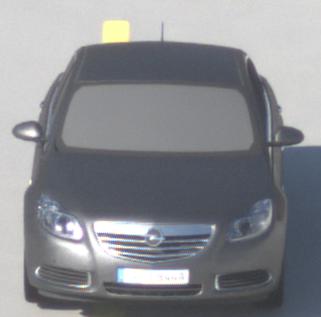
Make: Opel
Model: Insignia 1.6
Detailed model: Insignia (A) Notch Back
Model produced from: 2008/11
Model produced until: 2008/12
Doors: 4
Color: gray
Road condition: dry road
Daytime: morning or afternoon
Contrast: high contrast